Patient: sex M, age 78
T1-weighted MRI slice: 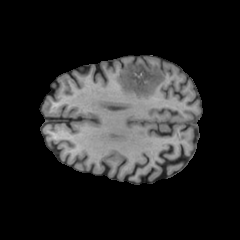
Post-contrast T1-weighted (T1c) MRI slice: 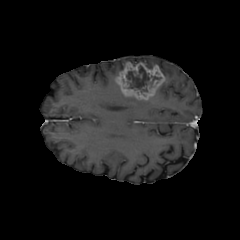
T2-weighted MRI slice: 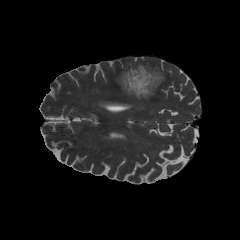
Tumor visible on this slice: yes
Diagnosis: Glioblastoma, IDH-wildtype
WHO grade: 4